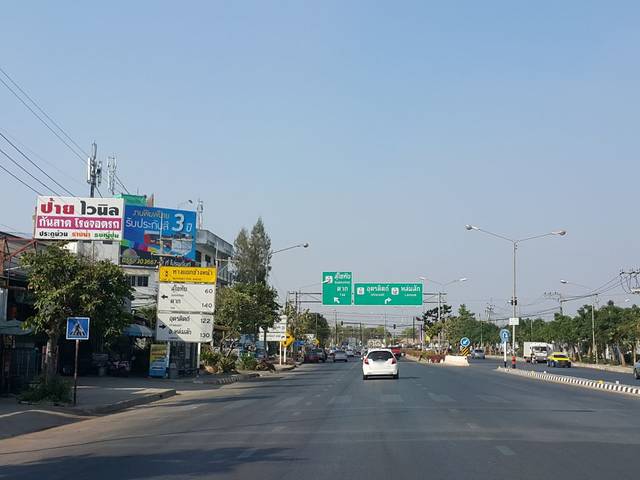
Region: Thailand
Coordinates: 16.817, 100.288